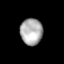
Tissue: lung
Cell type: Others
Senescence score: 0.6345
Nuclear area (px): 580
Mean DAPI intensity: 172.403